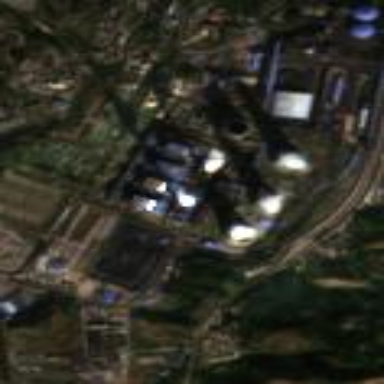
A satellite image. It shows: Industrial area with coal-powered plant.